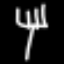
Label: fork